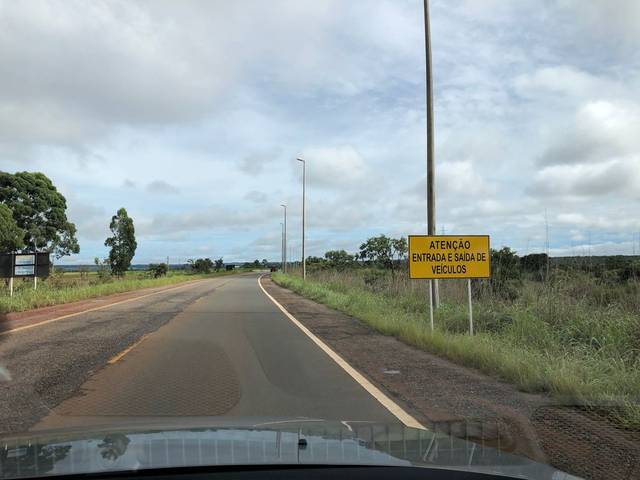
Region: Brazil
Coordinates: -15.725, -48.086